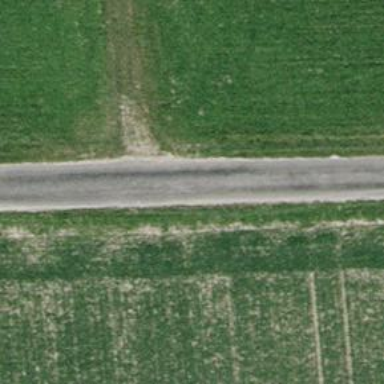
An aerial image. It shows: Unclassified road with asphalt surface.